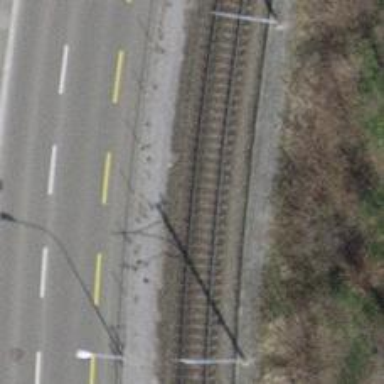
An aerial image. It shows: Single-track electrified railway with contact line.